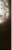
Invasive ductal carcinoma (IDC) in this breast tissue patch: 0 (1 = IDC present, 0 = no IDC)